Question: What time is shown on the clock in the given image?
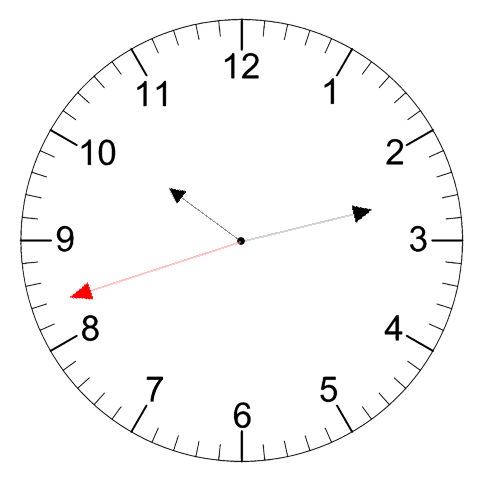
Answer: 10:12:42